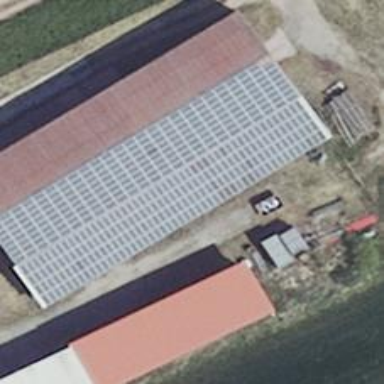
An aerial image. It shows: Solar photovoltaic panel generating electricity through small installation.